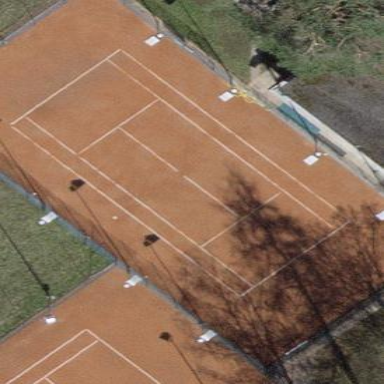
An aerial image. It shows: Tennis court on pitch.